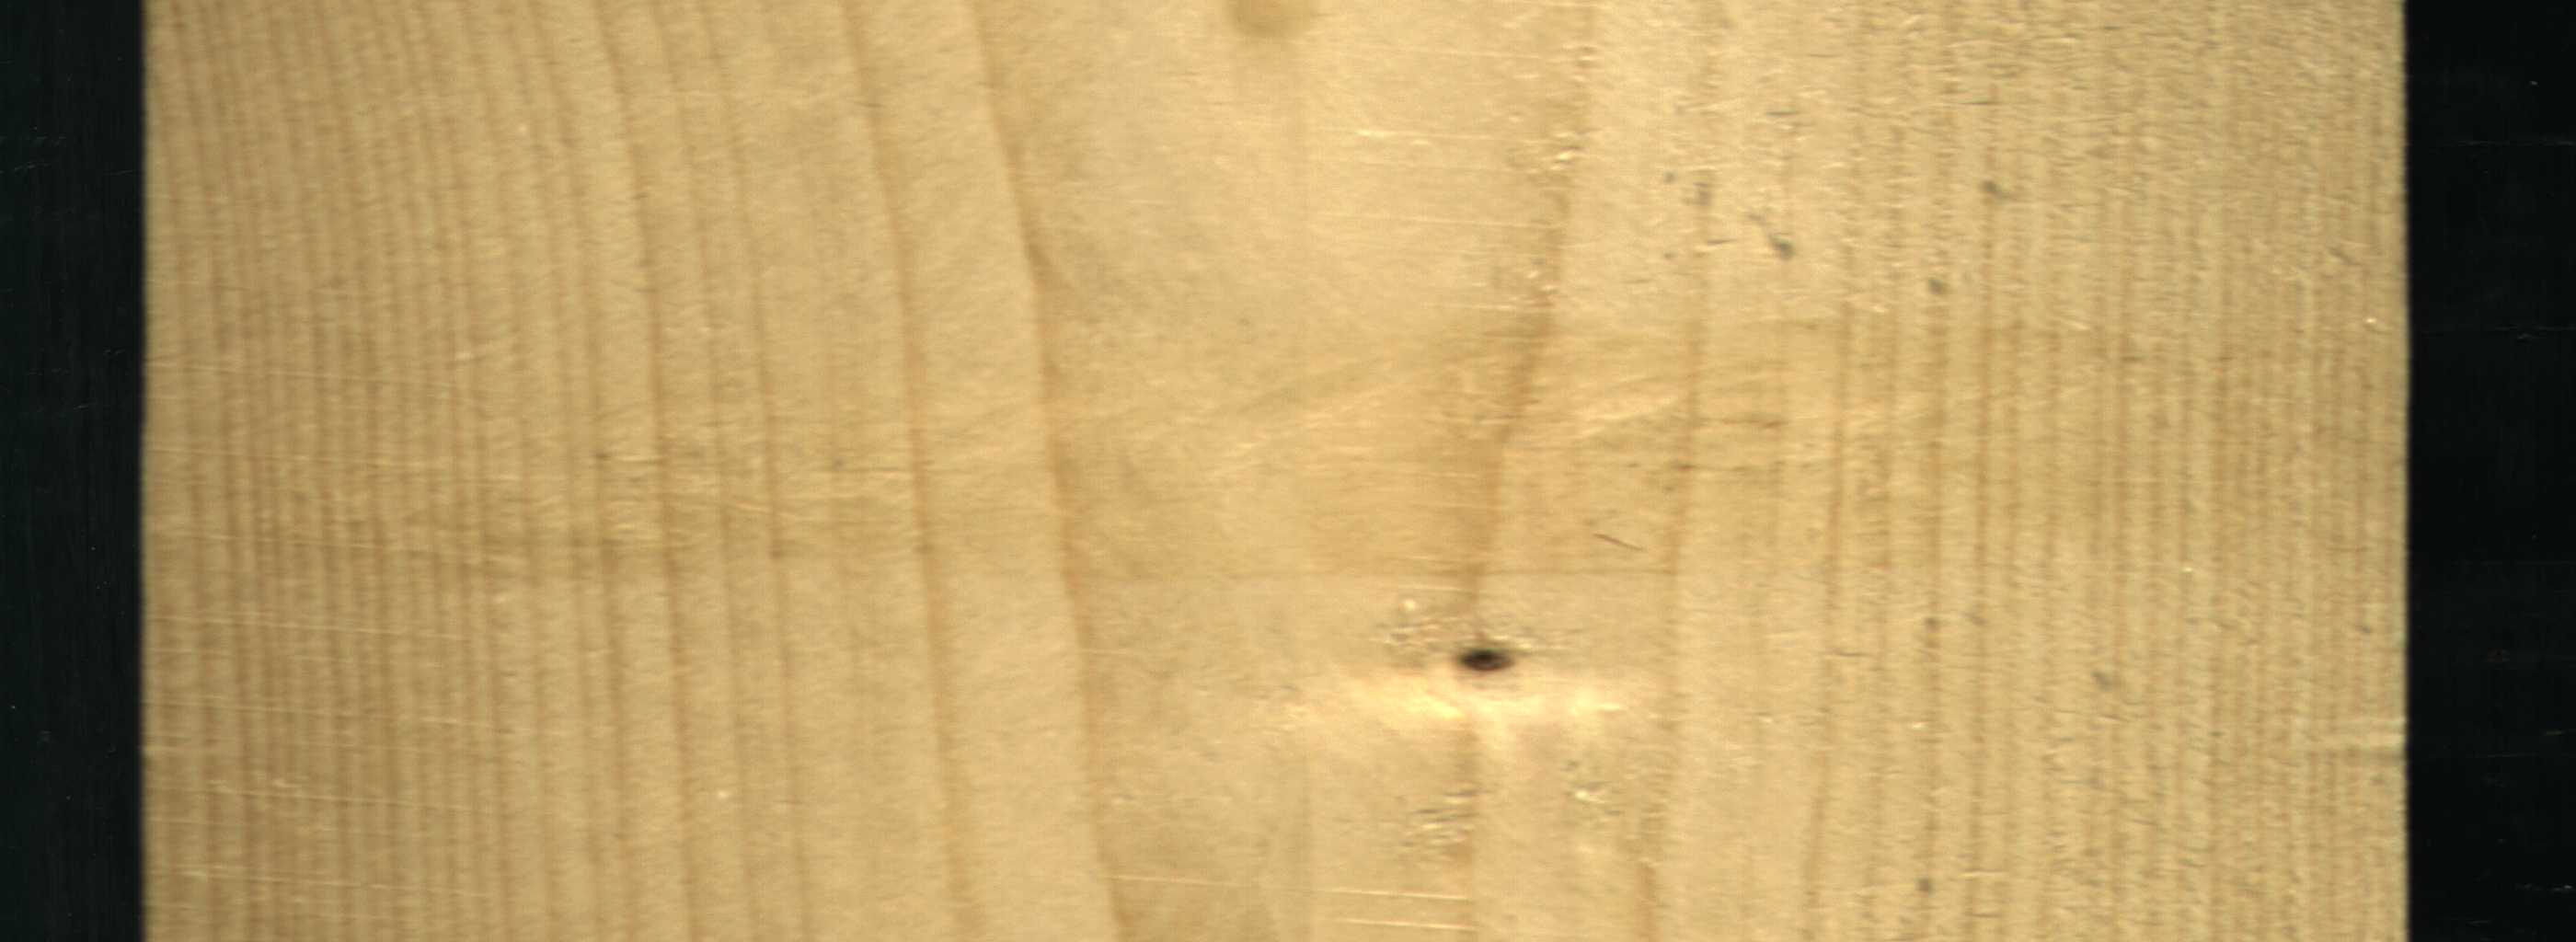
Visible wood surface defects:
Dead_Knot